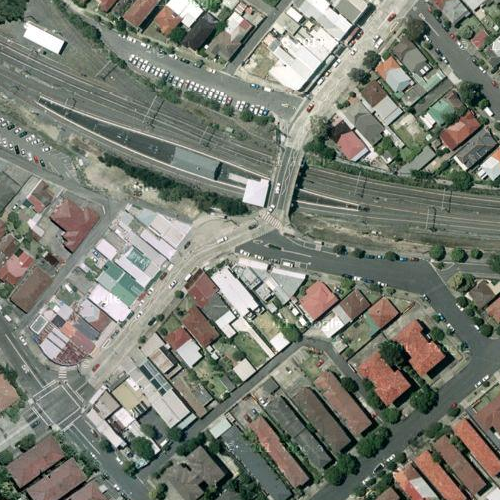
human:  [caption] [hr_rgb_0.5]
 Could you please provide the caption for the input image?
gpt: Many houses arranged neatly and separated by a railway .

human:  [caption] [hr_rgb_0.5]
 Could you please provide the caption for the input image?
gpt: A residential area with houses arranged neatly and a railway go through this area .

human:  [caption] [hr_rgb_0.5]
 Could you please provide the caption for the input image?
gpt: A residential area with houses arranged neatly while many plants on the roadside .

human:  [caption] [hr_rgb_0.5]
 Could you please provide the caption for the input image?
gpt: A residential area with many houses arranged in lines and separated by a railway .

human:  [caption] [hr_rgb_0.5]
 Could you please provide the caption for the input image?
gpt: A dense residential area with many houses arranged neatly and separated by a railway .